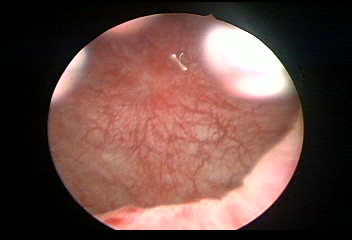
Modality: WLC
Class: Normal mucosa
Bladder cancer association: No